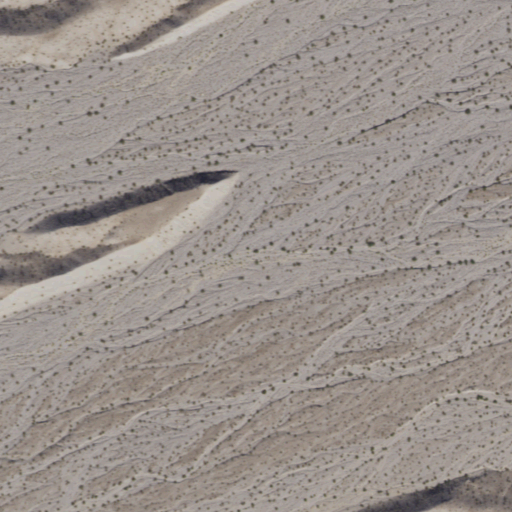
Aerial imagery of depression(s) in Arizona named East Cottonwood Basin containing only shrub